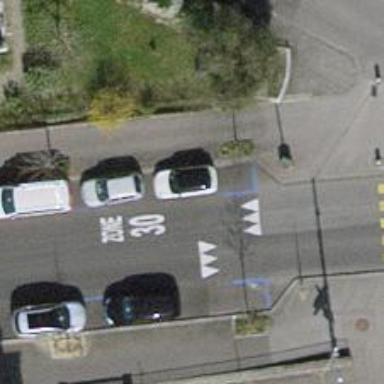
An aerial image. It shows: Traffic calming hump on the road.